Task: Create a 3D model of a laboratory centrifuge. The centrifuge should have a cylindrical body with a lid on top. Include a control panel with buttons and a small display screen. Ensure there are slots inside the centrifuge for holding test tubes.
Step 486:
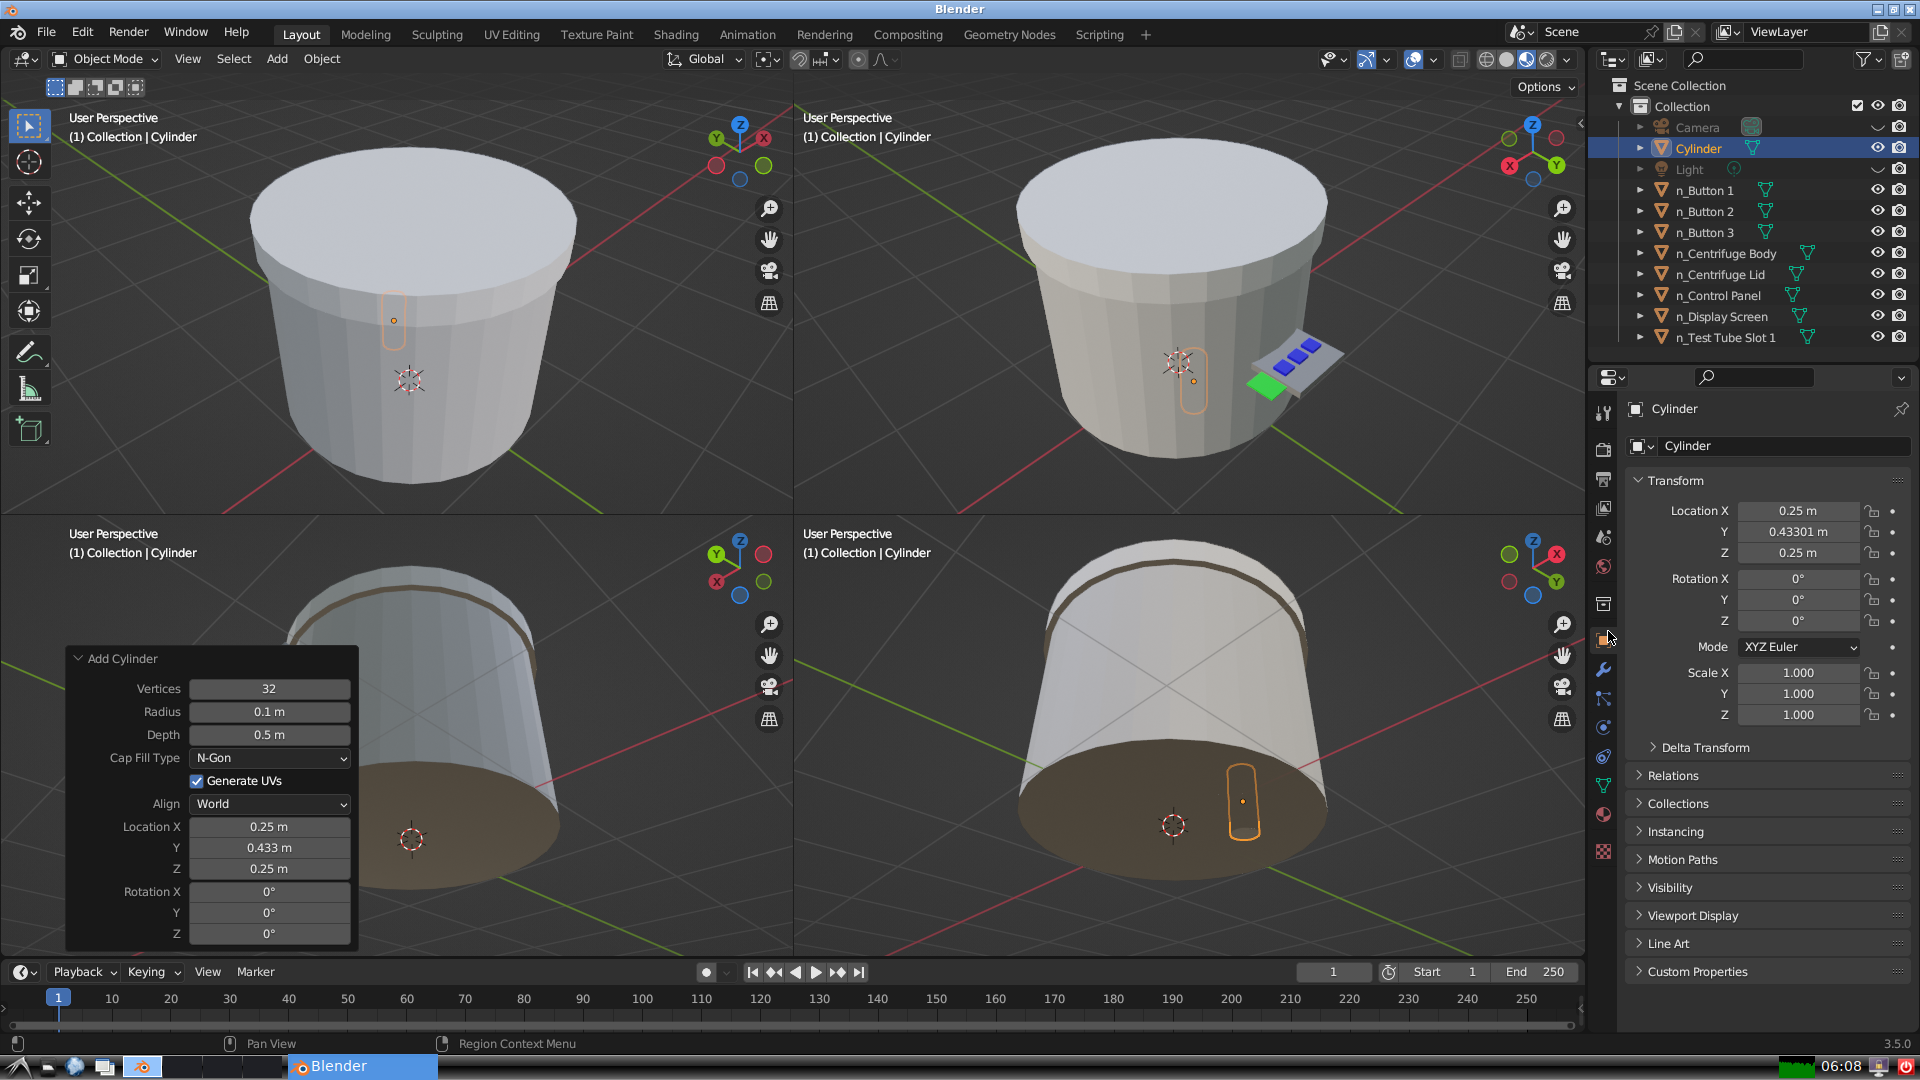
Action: {"mouse_move": [1732, 445]}